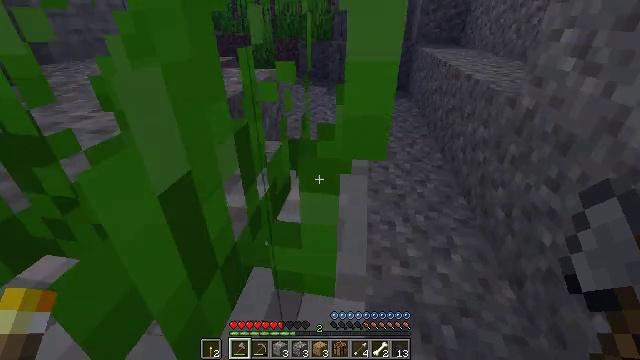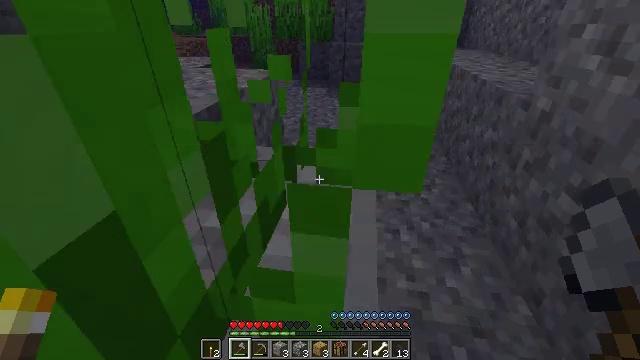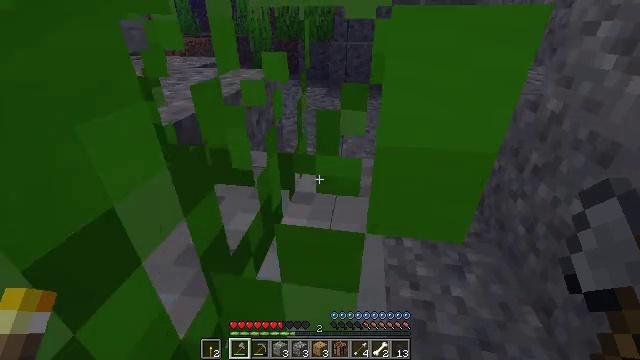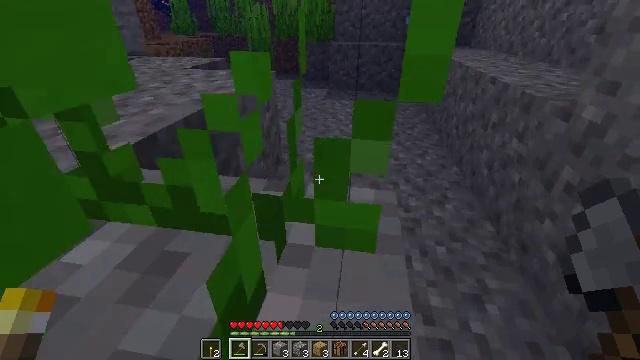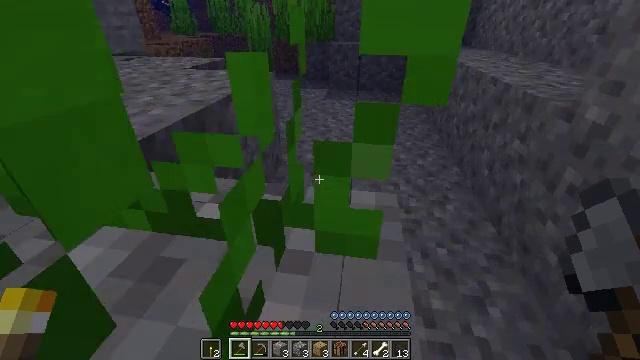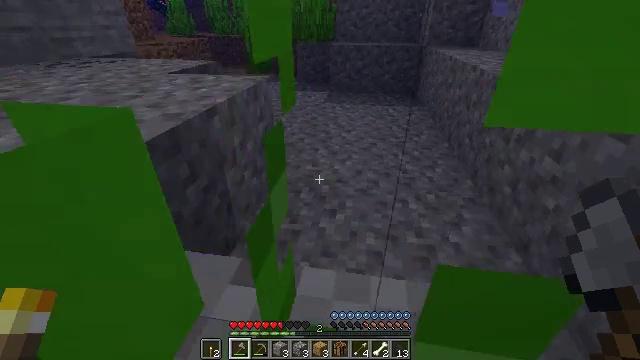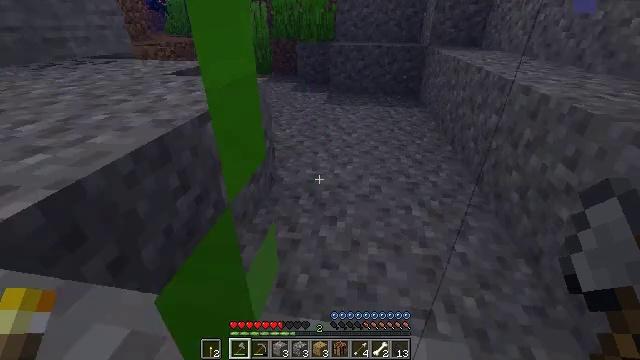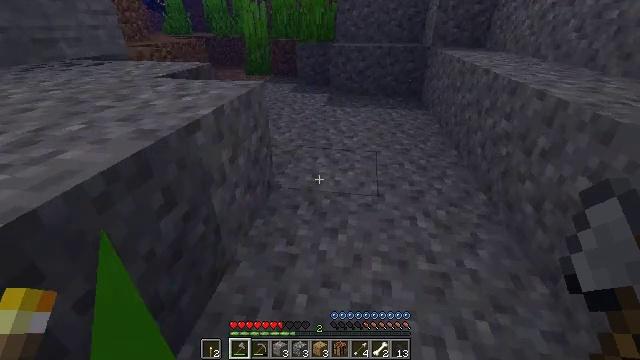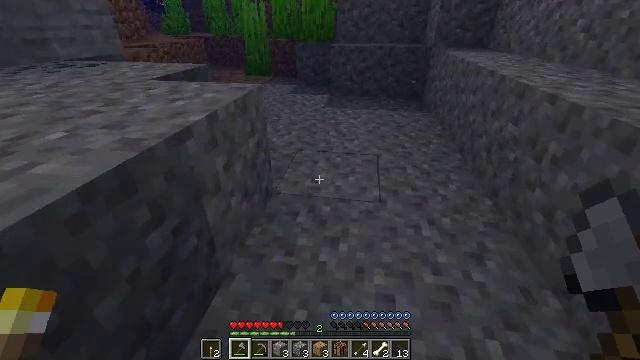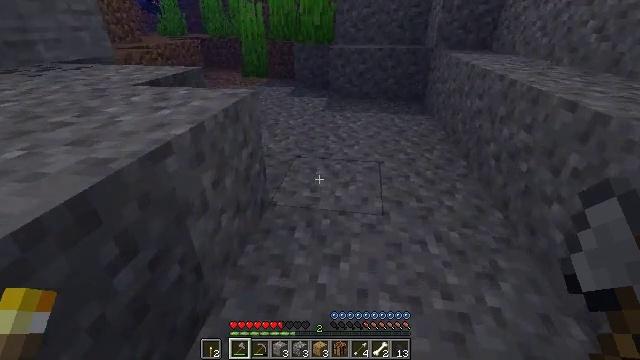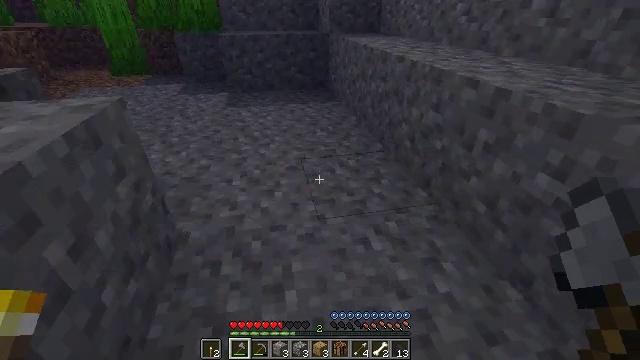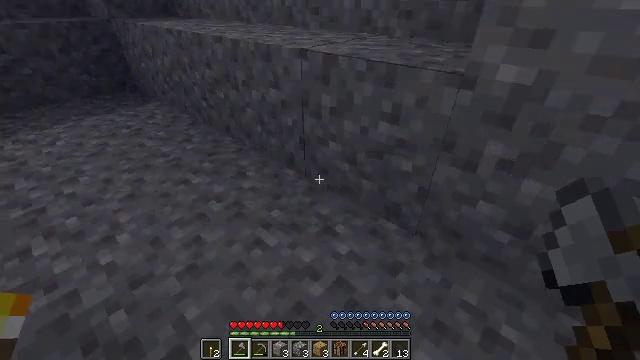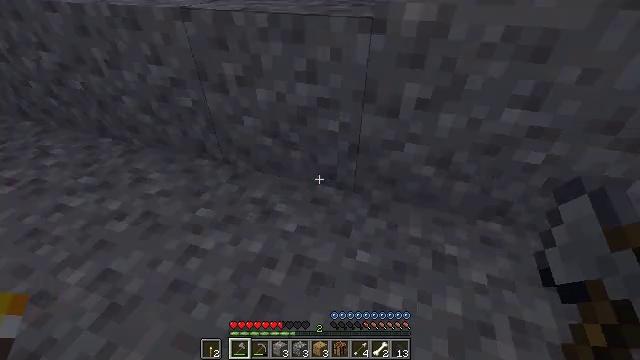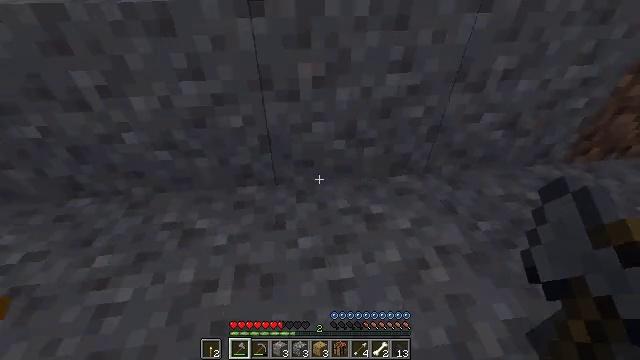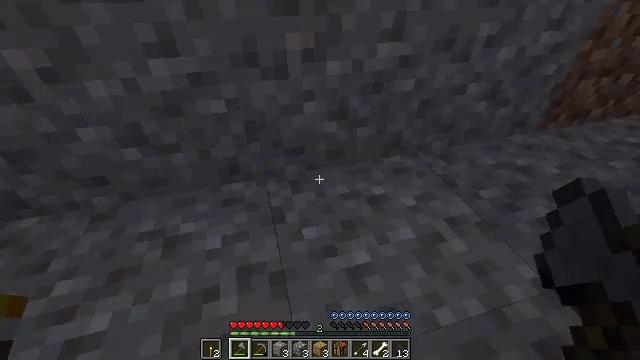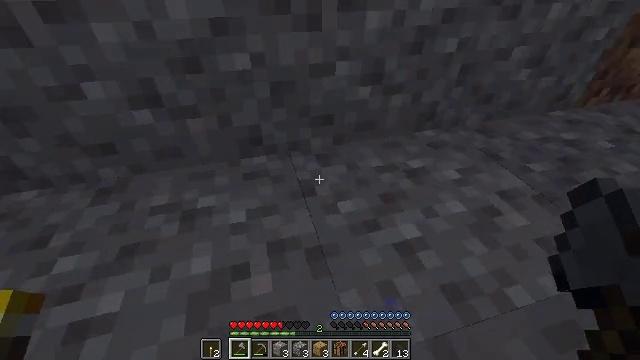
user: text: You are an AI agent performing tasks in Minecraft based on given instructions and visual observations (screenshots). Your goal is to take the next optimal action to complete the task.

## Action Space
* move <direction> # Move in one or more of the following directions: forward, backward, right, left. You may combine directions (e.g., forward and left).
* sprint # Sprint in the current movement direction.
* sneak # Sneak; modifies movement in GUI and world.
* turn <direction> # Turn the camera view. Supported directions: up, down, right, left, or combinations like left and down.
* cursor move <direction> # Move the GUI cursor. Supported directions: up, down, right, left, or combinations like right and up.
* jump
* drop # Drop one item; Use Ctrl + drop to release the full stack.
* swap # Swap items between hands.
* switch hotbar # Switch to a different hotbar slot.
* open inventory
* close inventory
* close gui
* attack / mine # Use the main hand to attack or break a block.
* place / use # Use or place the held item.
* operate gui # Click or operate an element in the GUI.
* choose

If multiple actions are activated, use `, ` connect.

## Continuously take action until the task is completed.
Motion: motion action
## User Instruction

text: Break the clay block to collect it.
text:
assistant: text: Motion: move forward, sprint
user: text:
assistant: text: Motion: move forward, sprint
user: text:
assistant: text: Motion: move forward, sprint
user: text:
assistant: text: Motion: move forward, sprint
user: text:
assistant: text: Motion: move forward, sprint
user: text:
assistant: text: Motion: move forward, sprint
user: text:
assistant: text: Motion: move forward, sprint
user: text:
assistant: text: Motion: move forward, sprint
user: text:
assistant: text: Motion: move forward, sprint
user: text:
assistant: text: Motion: move forward, sprint, turn right and down
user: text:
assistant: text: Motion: move forward, sprint, turn right and down
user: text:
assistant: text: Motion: move forward, sprint, turn right and down
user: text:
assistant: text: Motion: move forward, sprint, turn right and down
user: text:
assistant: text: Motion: move forward, sprint, turn right and up
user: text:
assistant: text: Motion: move forward, sprint
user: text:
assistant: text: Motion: move forward, sprint
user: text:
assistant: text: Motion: move forward, sprint
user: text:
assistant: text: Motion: move forward, sprint
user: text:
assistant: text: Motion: move forward, sprint, turn right and up
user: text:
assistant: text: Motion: move forward, sprint, turn right and up
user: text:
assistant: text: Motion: move forward, sprint, turn right and up
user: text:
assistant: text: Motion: move forward, sprint, turn right and up
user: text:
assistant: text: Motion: move forward, sprint, turn right and up
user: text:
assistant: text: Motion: move forward, sprint, turn right and up
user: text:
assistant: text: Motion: move forward, sprint, turn right
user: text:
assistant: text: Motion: move forward, sprint, turn right and up
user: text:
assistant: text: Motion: move forward, sprint, turn right
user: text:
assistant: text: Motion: move forward, sprint, turn right
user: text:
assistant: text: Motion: move forward, sprint
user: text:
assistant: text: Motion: move forward, sprint